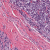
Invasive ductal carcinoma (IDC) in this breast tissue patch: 1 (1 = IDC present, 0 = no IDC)